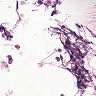
Metastatic tissue present: no